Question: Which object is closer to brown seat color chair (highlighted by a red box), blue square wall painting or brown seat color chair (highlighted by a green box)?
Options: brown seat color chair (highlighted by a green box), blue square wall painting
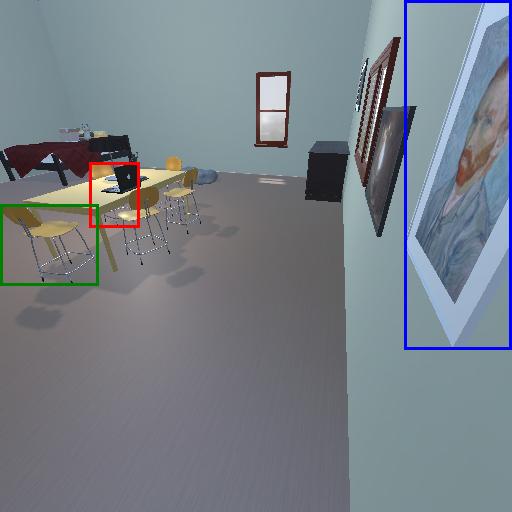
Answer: brown seat color chair (highlighted by a green box)